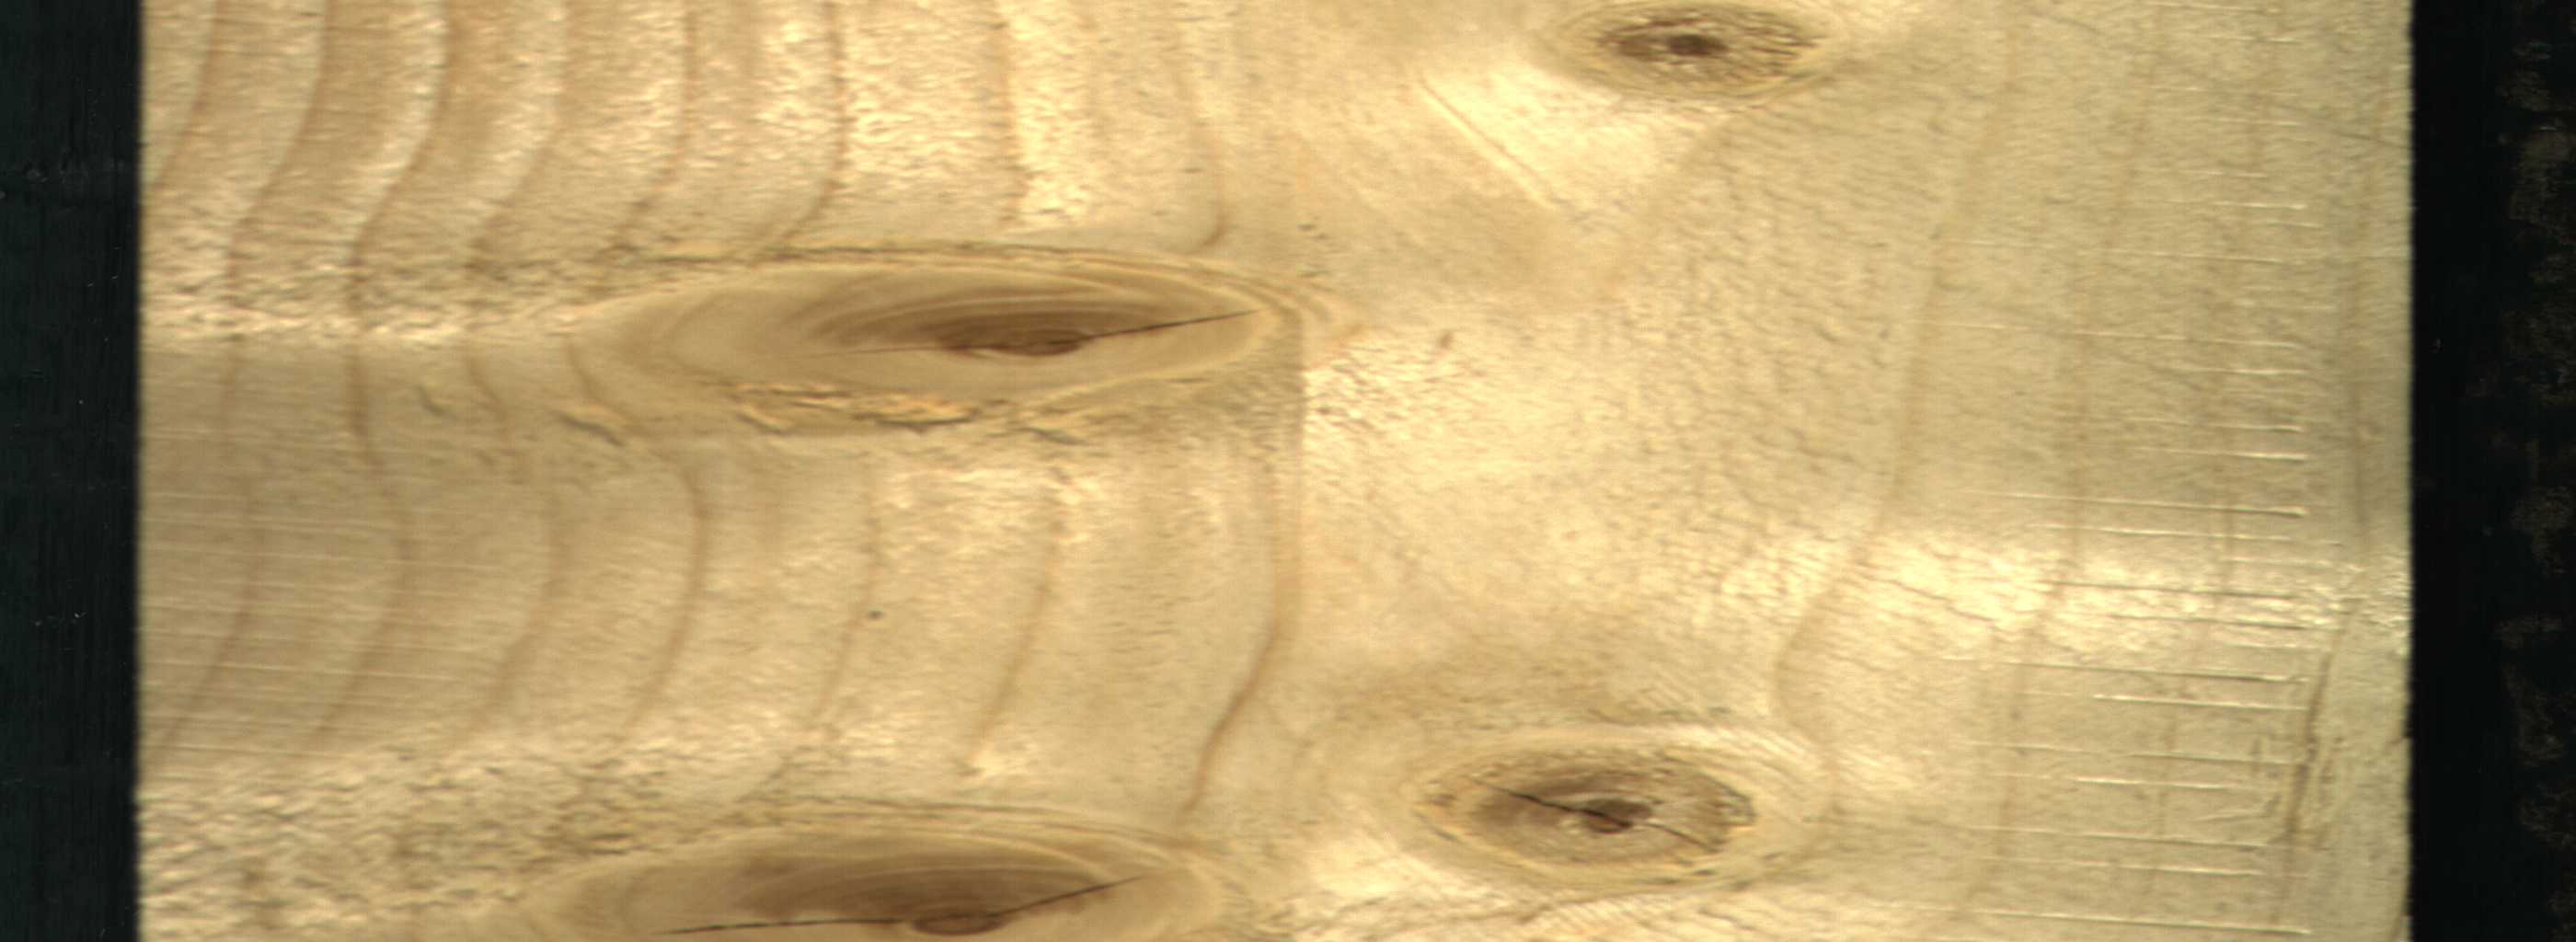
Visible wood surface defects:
knot_with_crack
knot_with_crack
knot_with_crack
Live_Knot